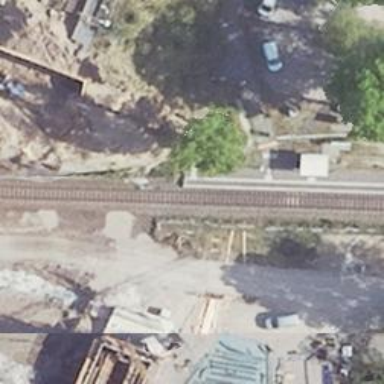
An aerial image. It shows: Close-up of railway platform edge.